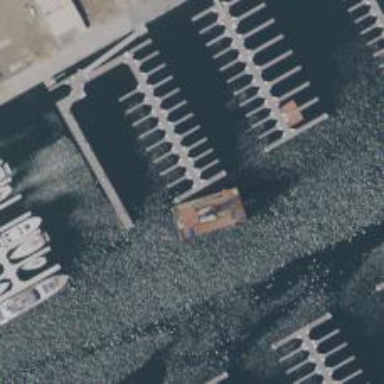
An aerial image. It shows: Man-made pier.